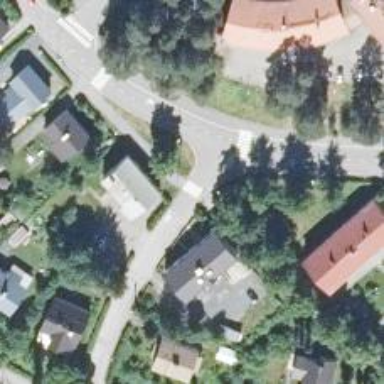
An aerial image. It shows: Marked road crossing.